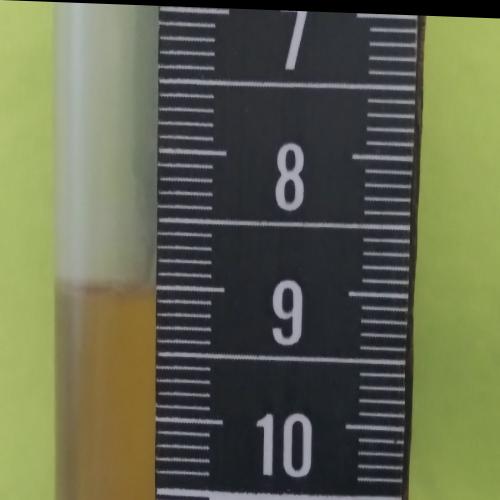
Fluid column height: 9.0 cm